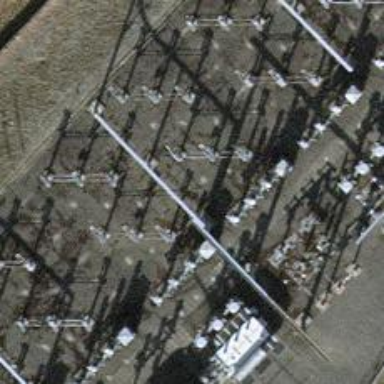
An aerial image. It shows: Power line with 3 cables. It uses busbar.